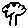
Label: tree